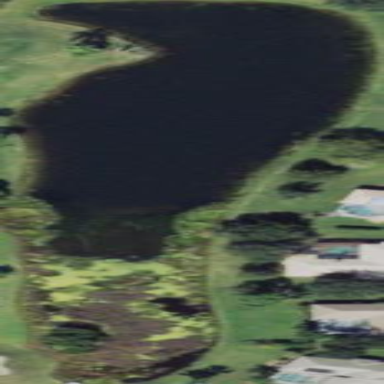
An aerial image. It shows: Pond surrounded by natural water.